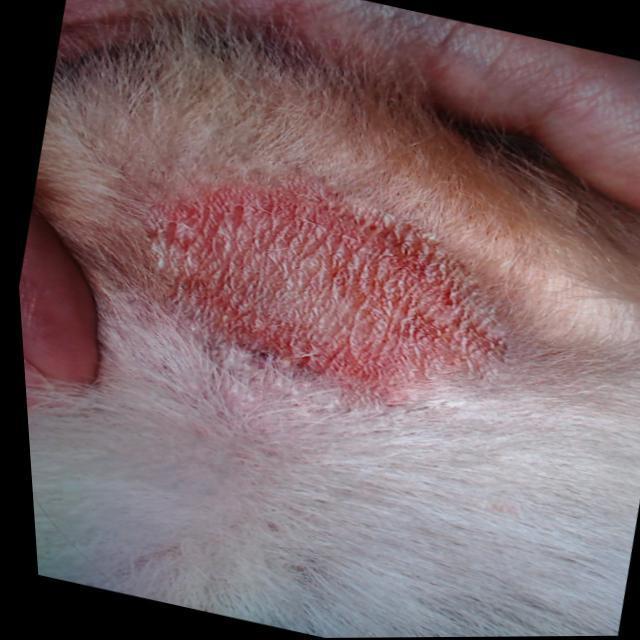
Canine ringworm (Dermatophytosis) — fungal infection caused by Microsporum or Trichophyton. Presents with circular alopecia, scaling, crusting, and broken hairs.